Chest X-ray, AP view. Patient: 48 years old, sex F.
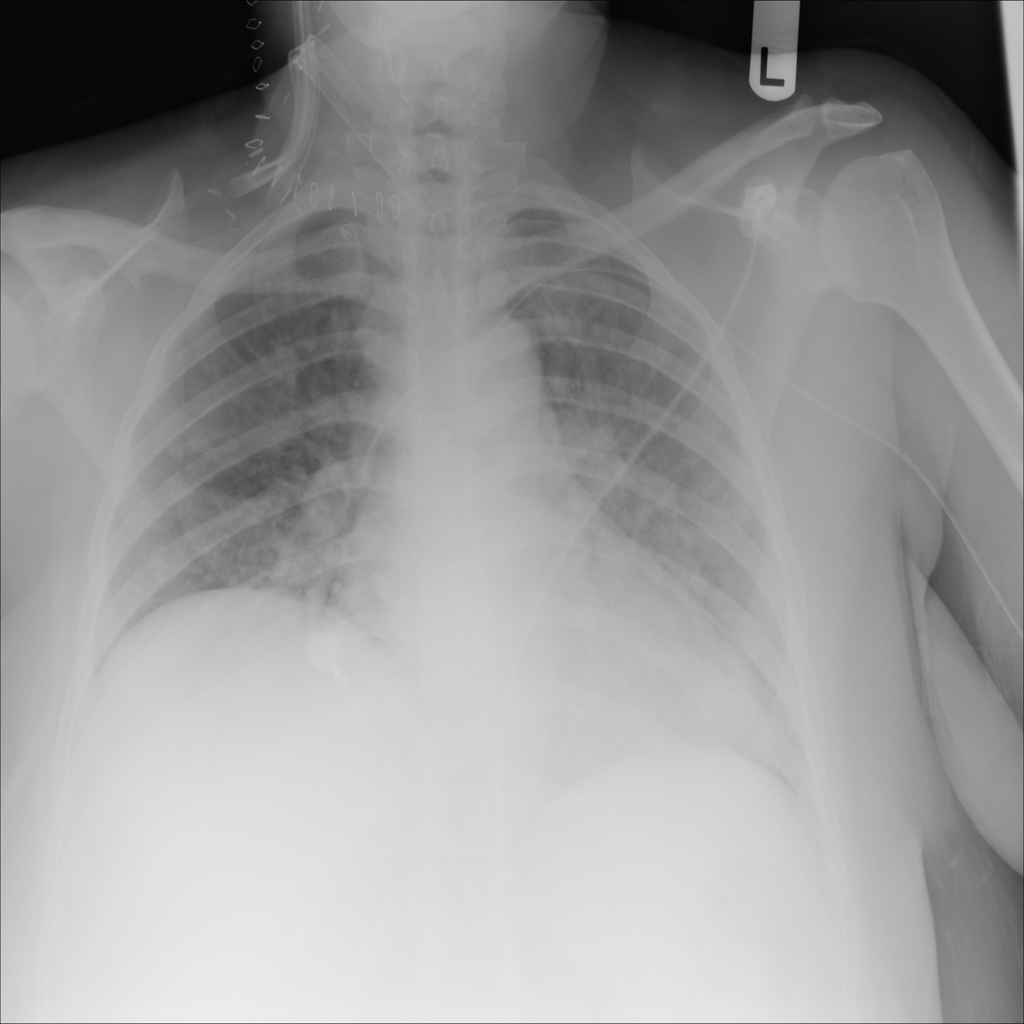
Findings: No Finding